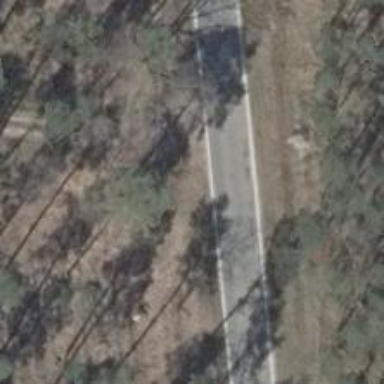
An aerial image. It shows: Secondary road with asphalt surface.